Question: I am trying to set up CI with Cloudbees for a Spring Boot application. No problem setting up a Jenkins Maven job. The code is pulled from a github repository and Jenkins builds and deploys the application successfully.
But I am learning Gradle. When I create a Gradle Jenkins job, it builds the project successfully but it looks like the Jenkins CloudBees Deployer plugin cannot find war file.
I create the job as "Build a free-style software project" and invoke gradle script using the Gradle Wrapper. The project builds fine and I would like Jenkins to deploy it as well but the Deploy button doesn't show.
In the RUN@Cloud settings for the Jenkins job, the error message "There are no archived artifacts" is shown (see image).

If I look in the workspace I can see the war file in /build/libs/myApp.war.
I can deploy the application directly using the <URL>.
Adding a post build action using the Ant match **/*.war deploys the application successfully after build. Which is good enough for me. So the problem is just with the "One-Click Deployment" functionality. Is it a bug?
Like Valentina suggested, adding a post build action to archive the artifact and building the application once, then "One-Click Deployment" button becomes available.
However, deploy fails with the following error:
'''
[cloudbees-deployer] Deploying via API server at https://api-eu.cloudbees.com/api
[cloudbees-deployer] 0 MB
[cloudbees-deployer] 1 MB
[cloudbees-deployer] 2 MB
[cloudbees-deployer] 3 MB
[cloudbees-deployer] 4 MB
[cloudbees-deployer] 5 MB
[cloudbees-deployer] 6 MB
[cloudbees-deployer] 7 MB
[cloudbees-deployer] 8 MB
[cloudbees-deployer] 9 MB
[cloudbees-deployer] 10 MB
[cloudbees-deployer] 11 MB
[cloudbees-deployer] 12 MB
[cloudbees-deployer] 13 MB
[cloudbees-deployer] 14 MB
[cloudbees-deployer] 15 MB
[cloudbees-deployer] 16 MB
[cloudbees-deployer] 17 MB
com.cloudbees.plugins.deployer.exceptions.DeployException: Server.InternalError - Deployment type not supported: war
at com.cloudbees.plugins.deployer.engines.Engine.process(Engine.java:180)
at com.cloudbees.plugins.deployer.engines.Engine.perform(Engine.java:112)
at com.cloudbees.plugins.deployer.DeployNowRunAction$Deployer.perform(DeployNowRunAction.java:588)
at com.cloudbees.plugins.deployer.DeployNowRunAction.run(DeployNowRunAction.java:500)
at com.cloudbees.plugins.deployer.DeployNowTask$ExecutableImpl.run(DeployNowTask.java:158)
at hudson.model.ResourceController.execute(ResourceController.java:88)
at hudson.model.Executor.run(Executor.java:246)
Caused by: hudson.util.IOException2: Server.InternalError - Deployment type not supported: war
at com.cloudbees.plugins.deployer.impl.run.RunEngineImpl$DeployFileCallable.invoke(RunEngineImpl.java:363)
at com.cloudbees.plugins.deployer.impl.run.RunEngineImpl$DeployFileCallable.invoke(RunEngineImpl.java:270)
at com.cloudbees.plugins.deployer.engines.Engine$FingerprintingWrapper.invoke(Engine.java:252)
at com.cloudbees.plugins.deployer.engines.Engine.process(Engine.java:174)
... 6 more
Caused by: com.cloudbees.api.BeesClientException: Server.InternalError - Deployment type not supported: war
at com.cloudbees.api.BeesClient.readResponse(BeesClient.java:1794)
at com.cloudbees.api.BeesClient.applicationDeployArchive(BeesClient.java:732)
at com.cloudbees.plugins.deployer.impl.run.RunEngineImpl$DeployFileCallable.invoke(RunEngineImpl.java:355)
... 9 more
Duration: 8.8 sec
Finished: FAILURE
'''
After removing the post build archive action, is again deploying successfully just with the post build deploy action.
The problem was in my build.gradle (I should have posted it in first place):
'''
cloudBees {
apiKey = cloudbeesApiKey
apiSecret = cloudbeesApiSecret
appId = 'myAppId'
archiveType = 'jar'
archiveFile = war.archivePath
deltaDeploy = true
parameters = [containerType: "java", 'runtime.class': springBootWarLauncherClassName]
}
'''
'archiveType = 'jar'' has to be 'archiveType = 'war''
I thought that part of my build.gradle would not make any difference because I have commented the cloudbees plugin line:
'''
apply plugin: 'war'
// apply plugin: 'cloudbees'
war {
baseName = 'myApp'
version = '0.0.1-SNAPSHOT'
}
'''
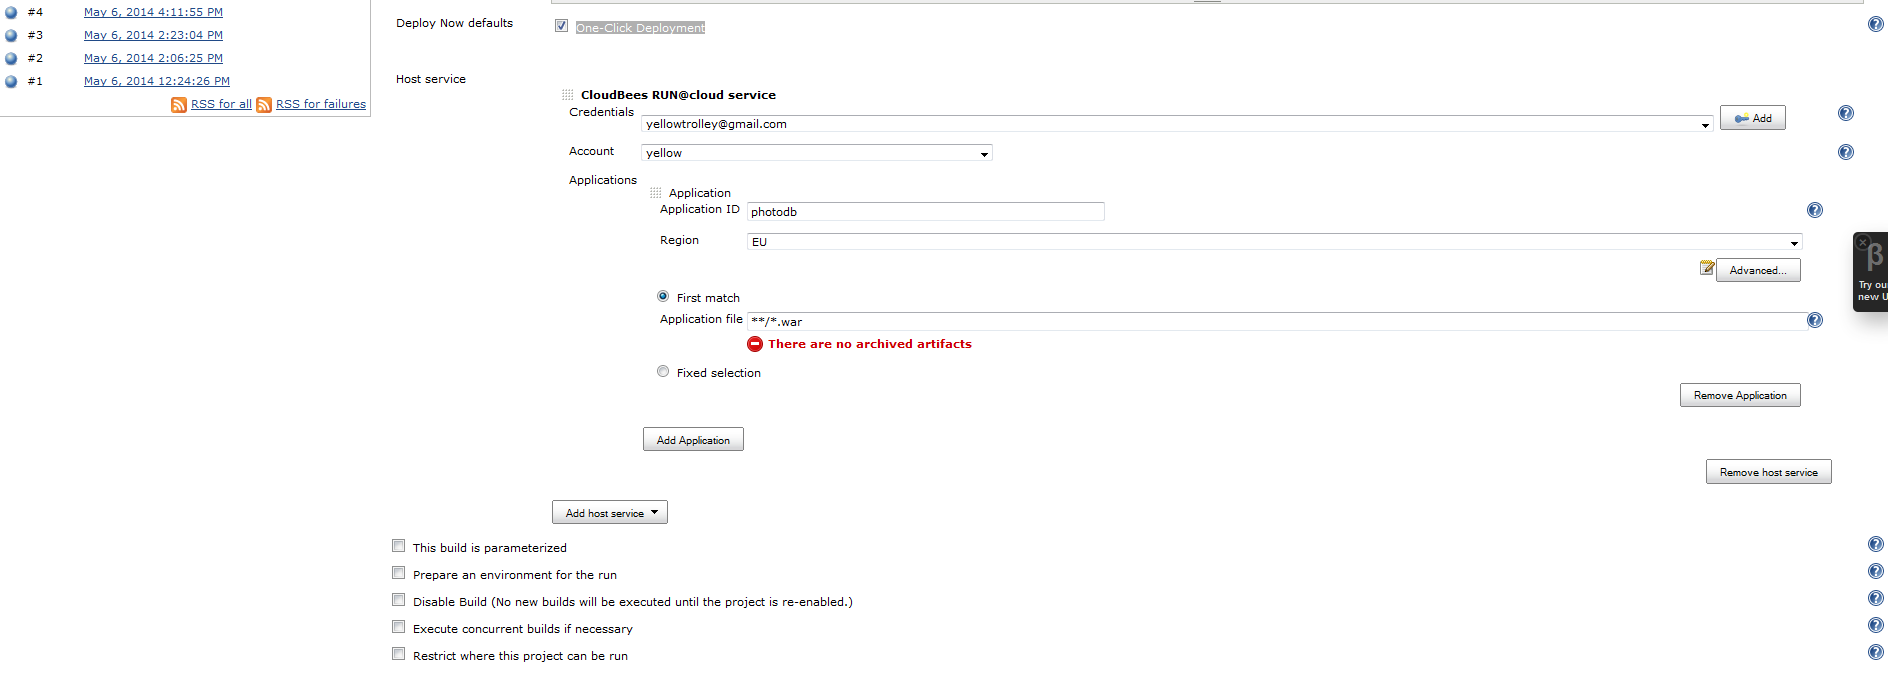
Answer: I have tried to reproduce your case.
First, a freestylejob, has to be configured with a post build action to archives the artifacts if you want to enable the "Deploy Now" button.
Before building your job, fork the project and change the package type to "war" in the build.gradle.
You can refer to my own version here <URL> where I have changed the archiveType filed in the build.gradle from "jar" to "war".
Now it should work :)